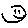
Label: smiley face